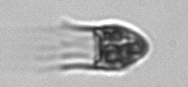
Label: Balanion